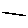
Label: line